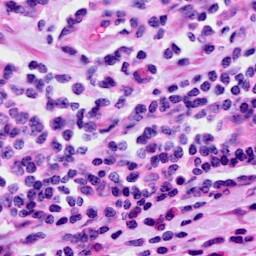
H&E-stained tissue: Cervix